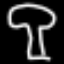
Label: mushroom